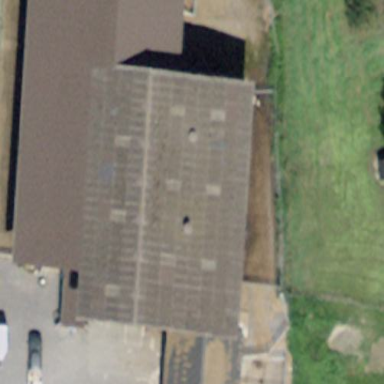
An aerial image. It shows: Farm auxiliary building.